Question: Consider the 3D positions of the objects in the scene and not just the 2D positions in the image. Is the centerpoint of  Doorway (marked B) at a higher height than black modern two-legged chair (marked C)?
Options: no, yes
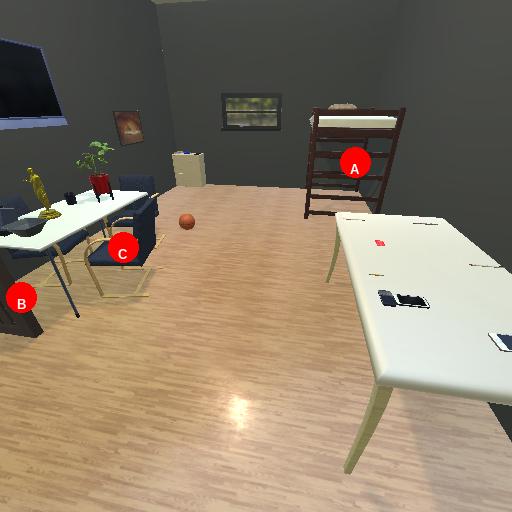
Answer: no